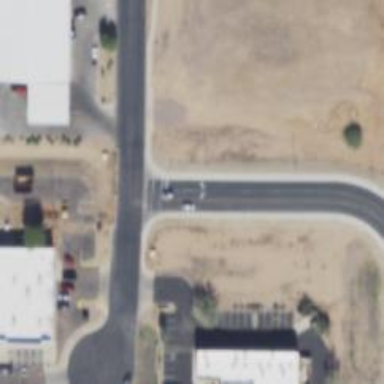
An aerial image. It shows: Marked road crossing.